Aerial crown-view tile of a tropical tree (Barro Colorado Island, Panama), acquired 20240918:
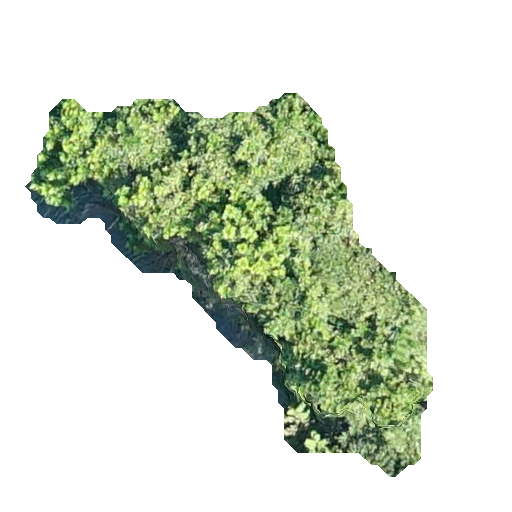
Species: Anacardium excelsum
GBIF accepted scientific name: Anacardium excelsum
Crown area: 122.298 m²